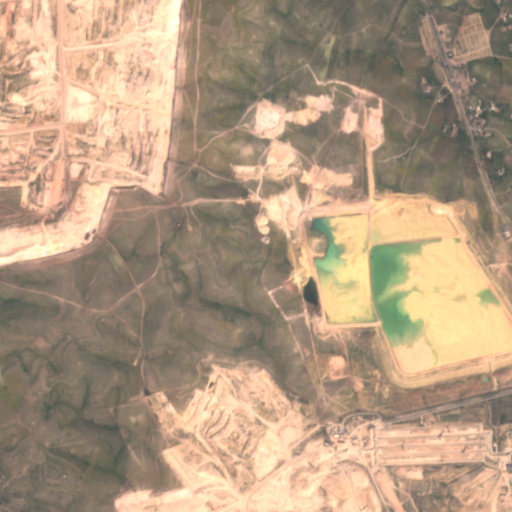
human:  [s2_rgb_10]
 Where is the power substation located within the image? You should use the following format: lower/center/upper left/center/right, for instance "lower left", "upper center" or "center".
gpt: The power substation is located in the center right of the image.
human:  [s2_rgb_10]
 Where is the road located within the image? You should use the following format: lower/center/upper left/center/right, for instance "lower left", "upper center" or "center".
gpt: There is no road in the image.